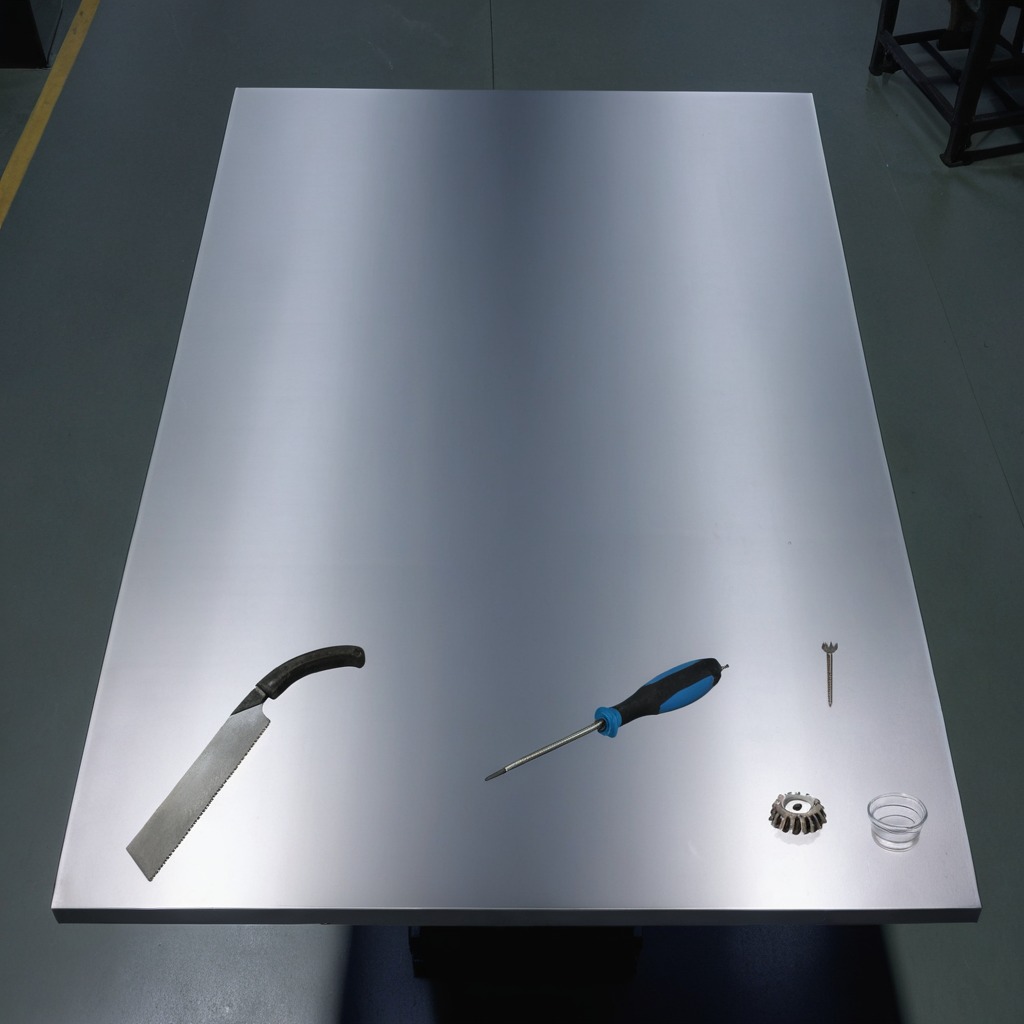
A steel gear with teeth, an iron nail, a coiled metal spring, a handheld metal saw, and a screwdriver are lying on a clean empty table in a basement in the evening.